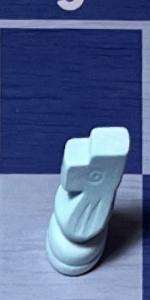
Label: Knight_White